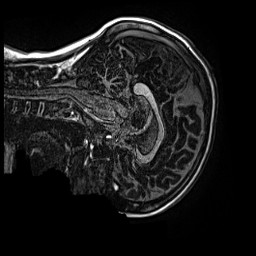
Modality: MP2RAGE
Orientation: sagittal
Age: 12
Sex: female
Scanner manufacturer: siemens
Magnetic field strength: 3 T
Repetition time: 4 s
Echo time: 0.00299 s